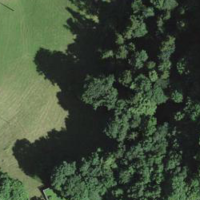
EUNIS habitat code: 44
Species observed at this site:
Phylloscopus collybita
Regulus regulus
Regulus ignicapilla